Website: walmart
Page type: receipt
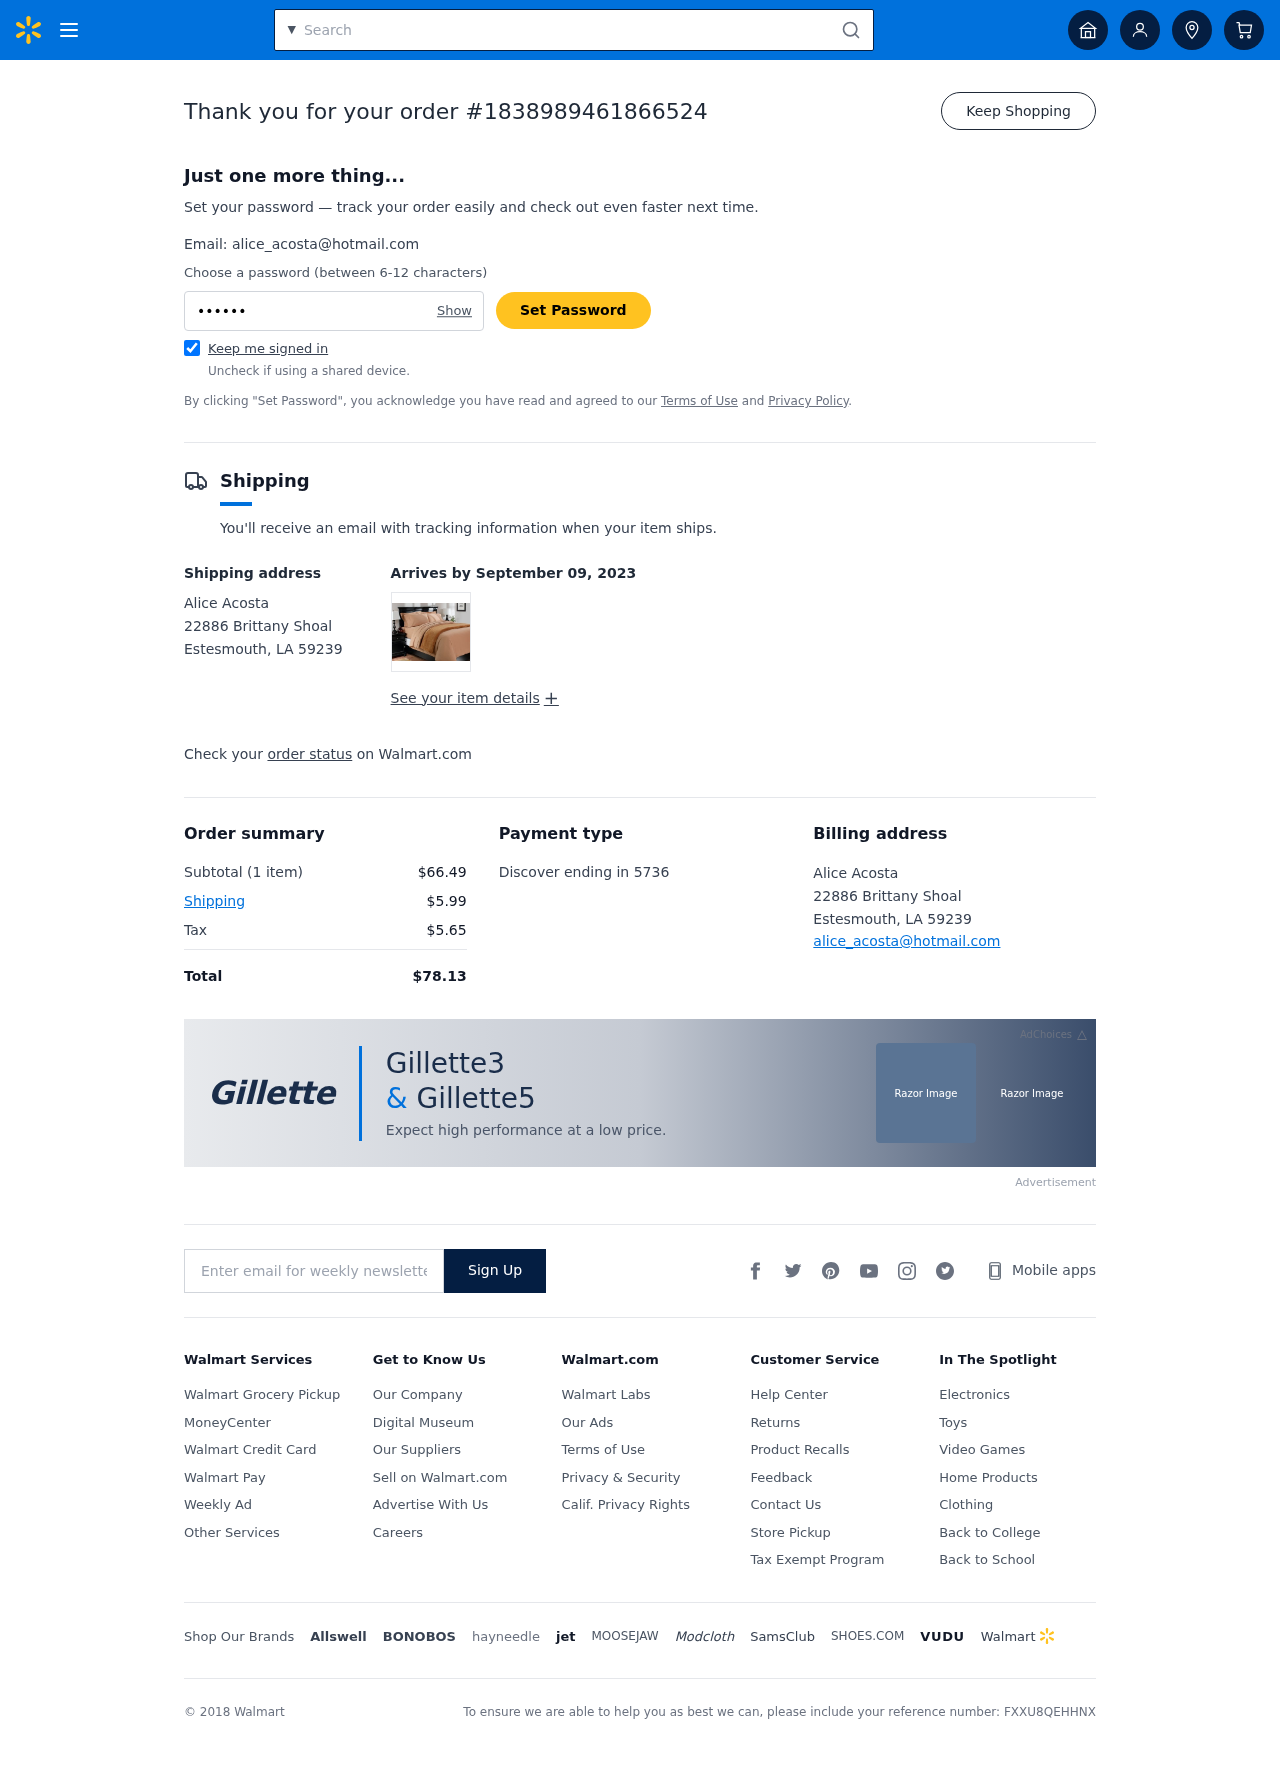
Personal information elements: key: PII_CARD_LAST4
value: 5736
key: PII_CARD_TYPE
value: Discover
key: PII_CITY_STATE_ZIP
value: Estesmouth, LA 59239
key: PII_EMAIL
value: alice_acosta@hotmail.com
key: PII_FULLNAME
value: Alice Acosta
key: PII_STREET
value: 22886 Brittany Shoal
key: PII_FULLNAME2
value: Alice Acosta
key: PII_STREET2
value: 22886 Brittany Shoal
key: PII_CITY_STATE_ZIP2
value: Estesmouth, LA 59239
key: PII_EMAIL2
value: alice_acosta@hotmail.com
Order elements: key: ORDER_ID
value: #1838989461866524
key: ORDER_DELIVERY_DATE
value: September 09, 2023
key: ORDER_NUM_ITEMS
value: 1 item
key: ORDER_SUBTOTAL
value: $66.49
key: ORDER_SHIPPING_COST
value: $5.99
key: ORDER_TAX
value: $5.65
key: ORDER_TOTAL
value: $78.13
Search elements: key: HEADER_SEARCH
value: Search